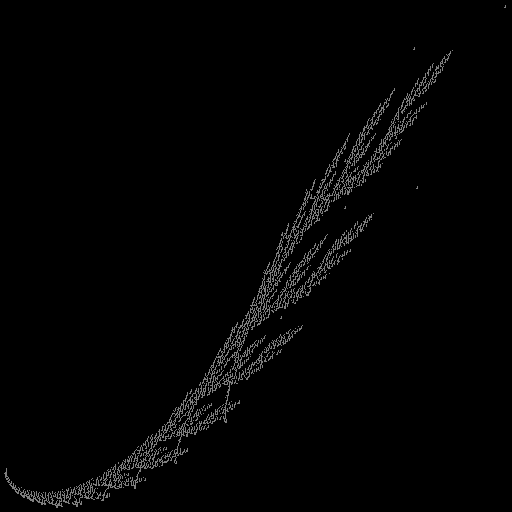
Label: snail